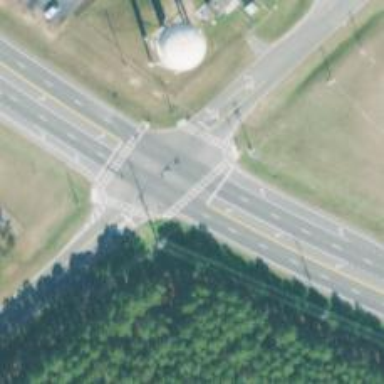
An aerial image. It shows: Crossing on the road.